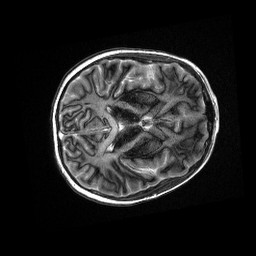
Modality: MP2RAGE
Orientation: axial
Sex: male
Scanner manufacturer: siemens
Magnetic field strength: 3 T
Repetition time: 5 s
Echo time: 0.00355 s